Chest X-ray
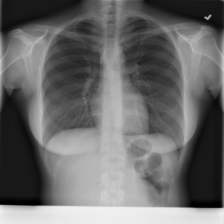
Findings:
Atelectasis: negative
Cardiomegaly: negative
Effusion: negative
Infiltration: negative
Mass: negative
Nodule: negative
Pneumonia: negative
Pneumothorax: negative
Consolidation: negative
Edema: negative
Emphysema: negative
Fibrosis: negative
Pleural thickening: negative
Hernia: negative